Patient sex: M
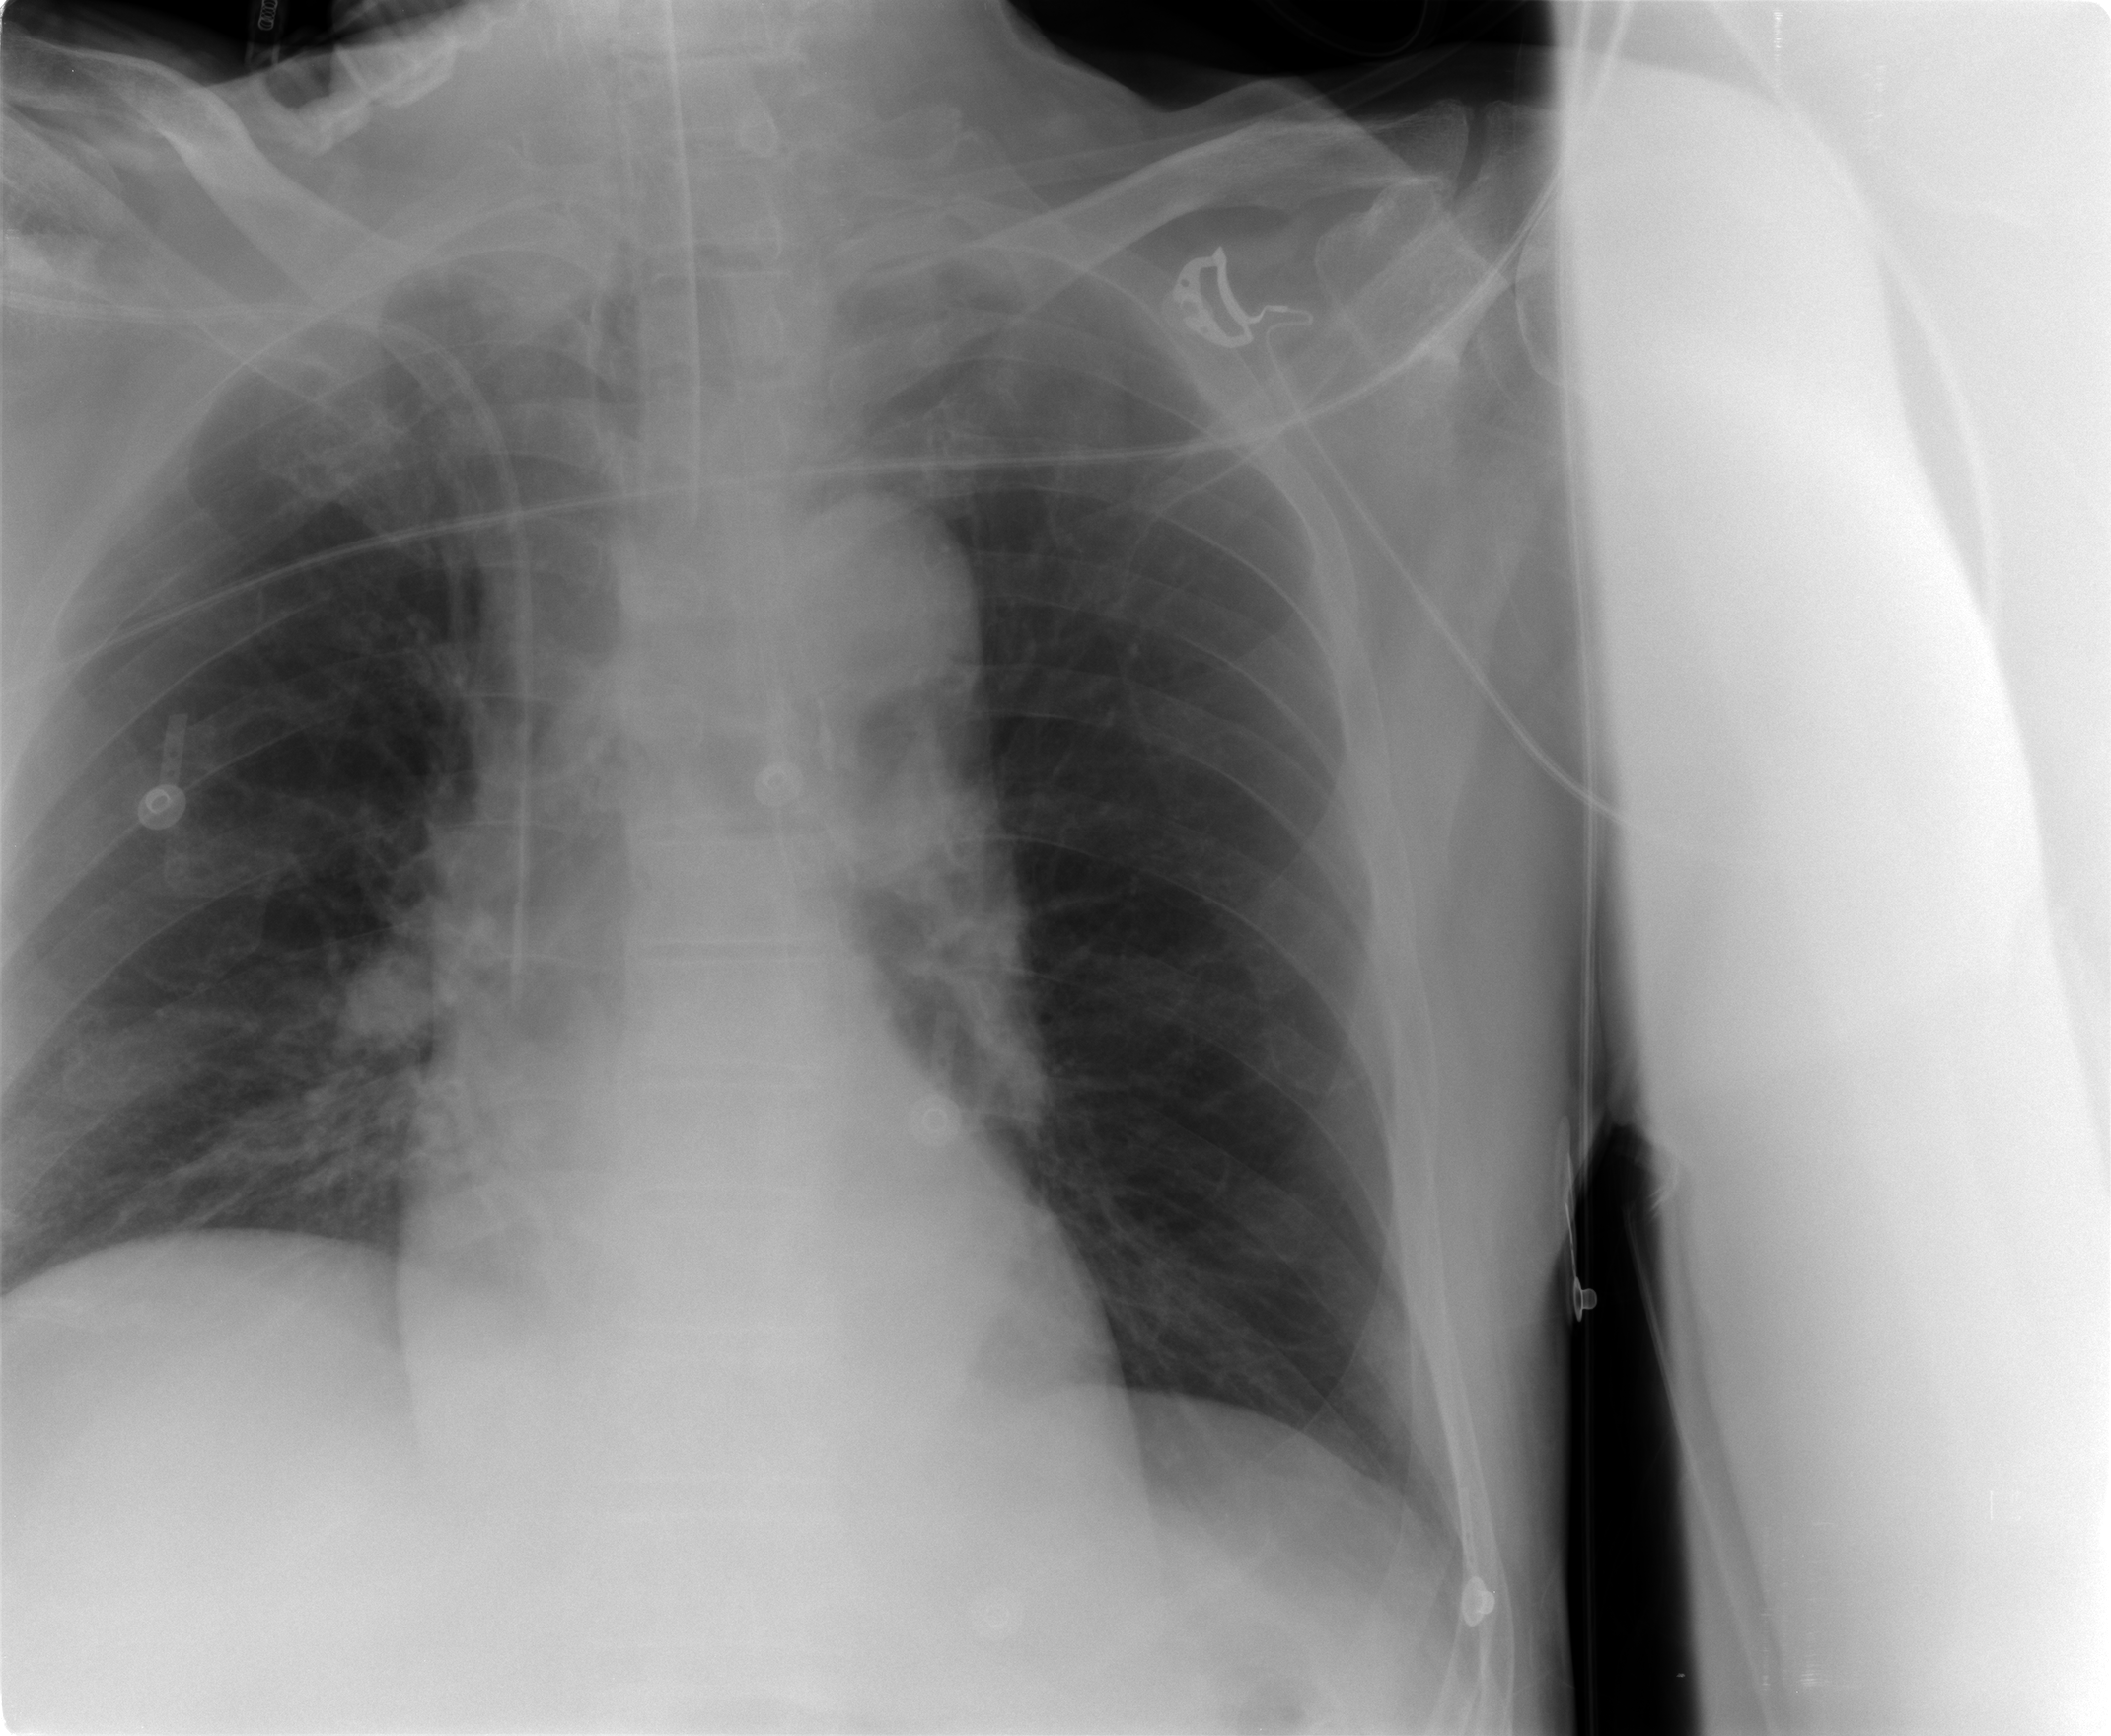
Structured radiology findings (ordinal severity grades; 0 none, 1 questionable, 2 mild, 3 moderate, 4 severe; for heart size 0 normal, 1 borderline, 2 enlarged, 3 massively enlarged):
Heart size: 0
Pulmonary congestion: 1
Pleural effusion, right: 0
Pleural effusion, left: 0
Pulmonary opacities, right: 1
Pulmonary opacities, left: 0
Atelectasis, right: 2
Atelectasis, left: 2